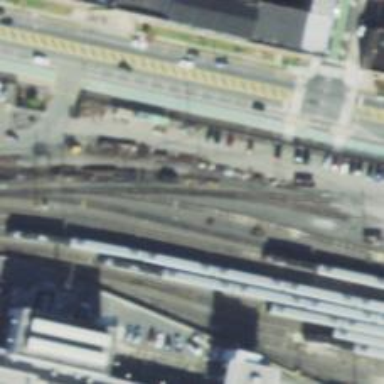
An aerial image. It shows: Railway yard.